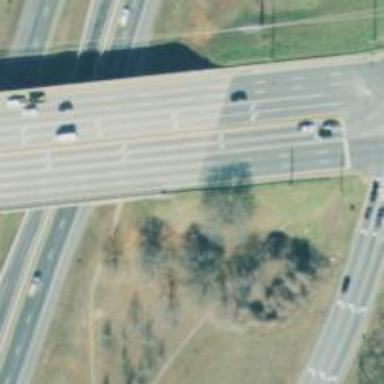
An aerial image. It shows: Primary highway bridge with asphalt surface.